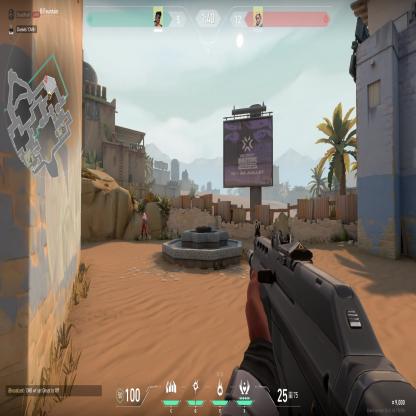
Label: enemy